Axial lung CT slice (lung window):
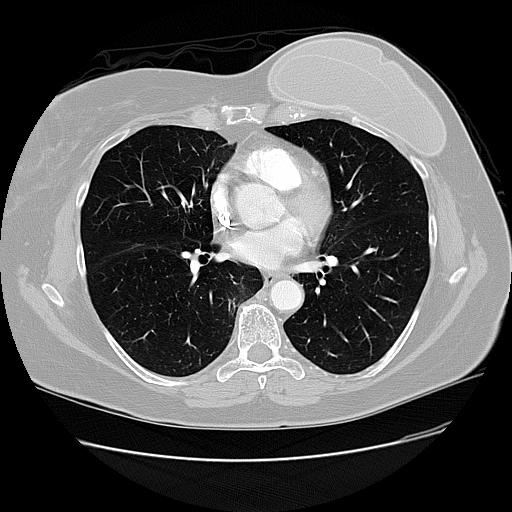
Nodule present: no